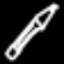
Label: pencil